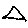
Label: triangle